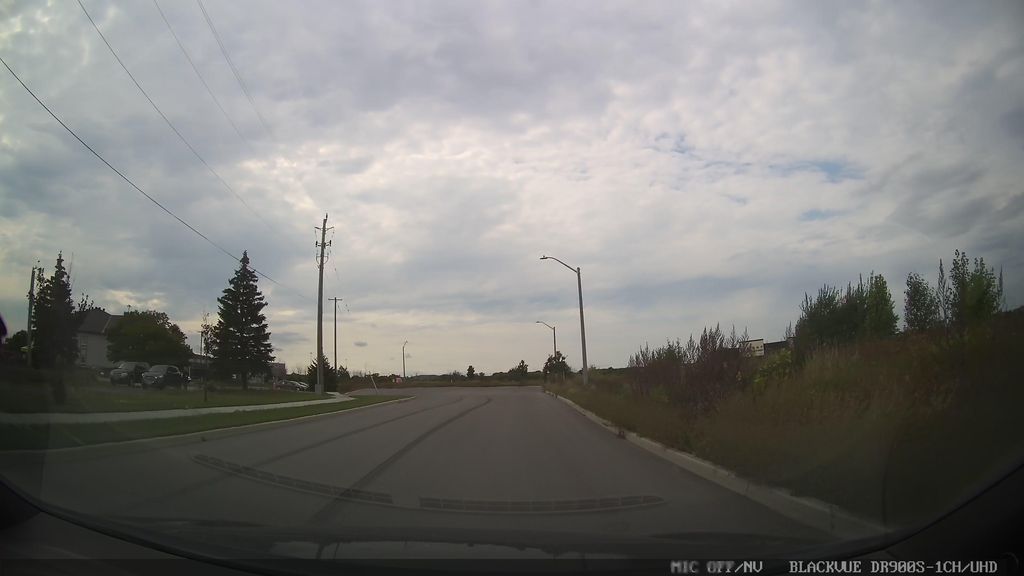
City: ottawa-gatineau